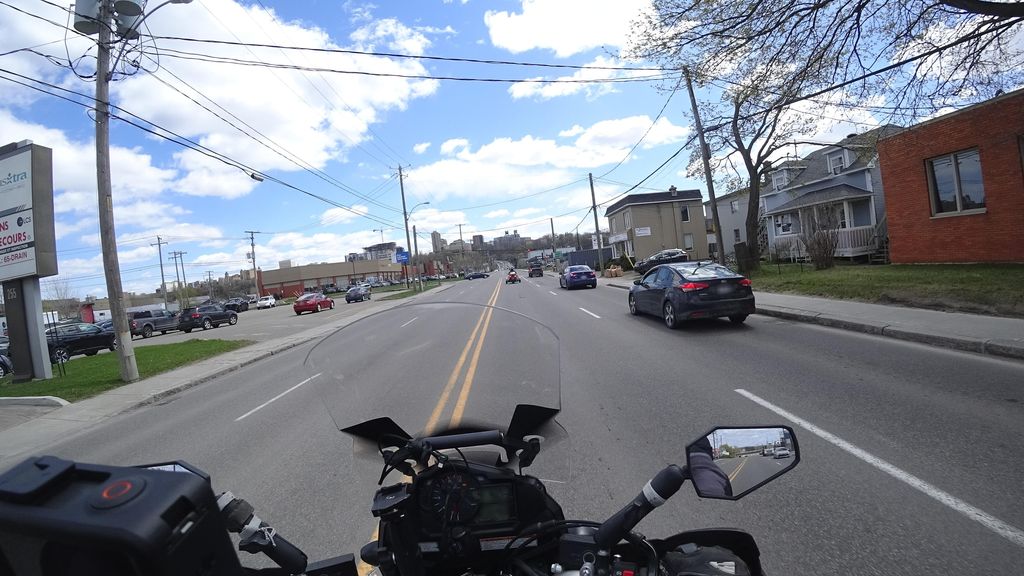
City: quebec_city